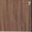
Piece: xx